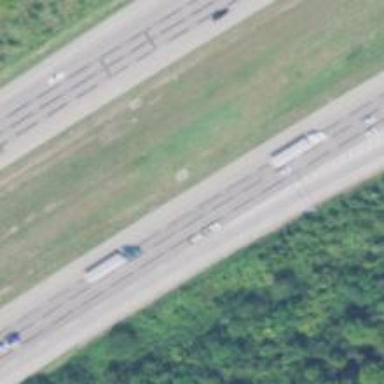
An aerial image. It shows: Motorway.